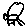
Label: cat